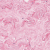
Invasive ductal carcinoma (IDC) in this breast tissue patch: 0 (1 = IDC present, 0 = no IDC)